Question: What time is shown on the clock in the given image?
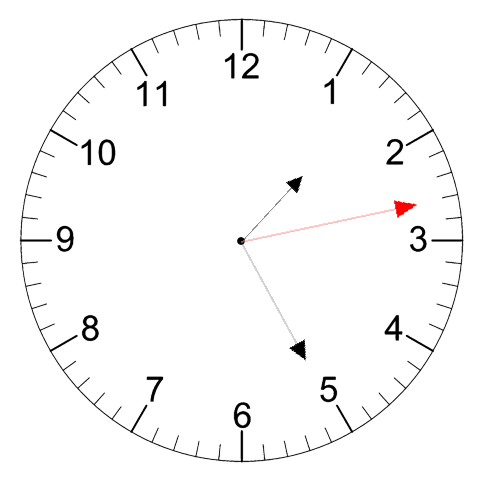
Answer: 01:25:13